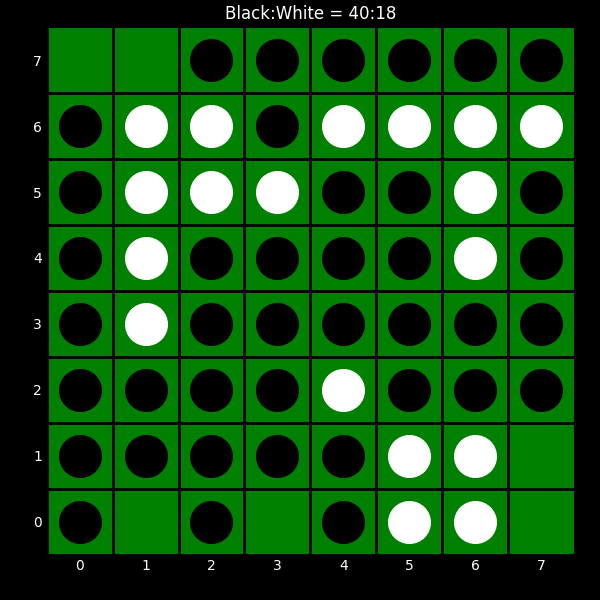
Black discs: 40
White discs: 18